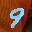
Label: 9